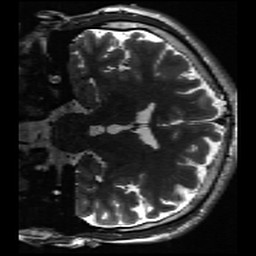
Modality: inplaneT2
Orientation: coronal